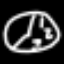
Label: clock